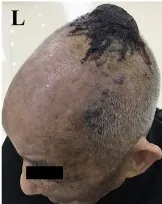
Effect of anlotinib on scalp and facial lesion changes over a course of 10 months treatment. Superior views.
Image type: medical_photograph (skin_photograph)